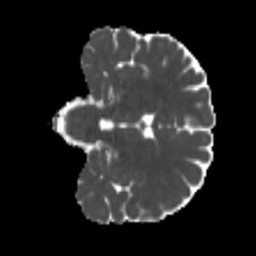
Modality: MD
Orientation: coronal
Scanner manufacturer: siemens
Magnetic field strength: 3 T
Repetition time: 4 s
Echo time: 0.0594 s